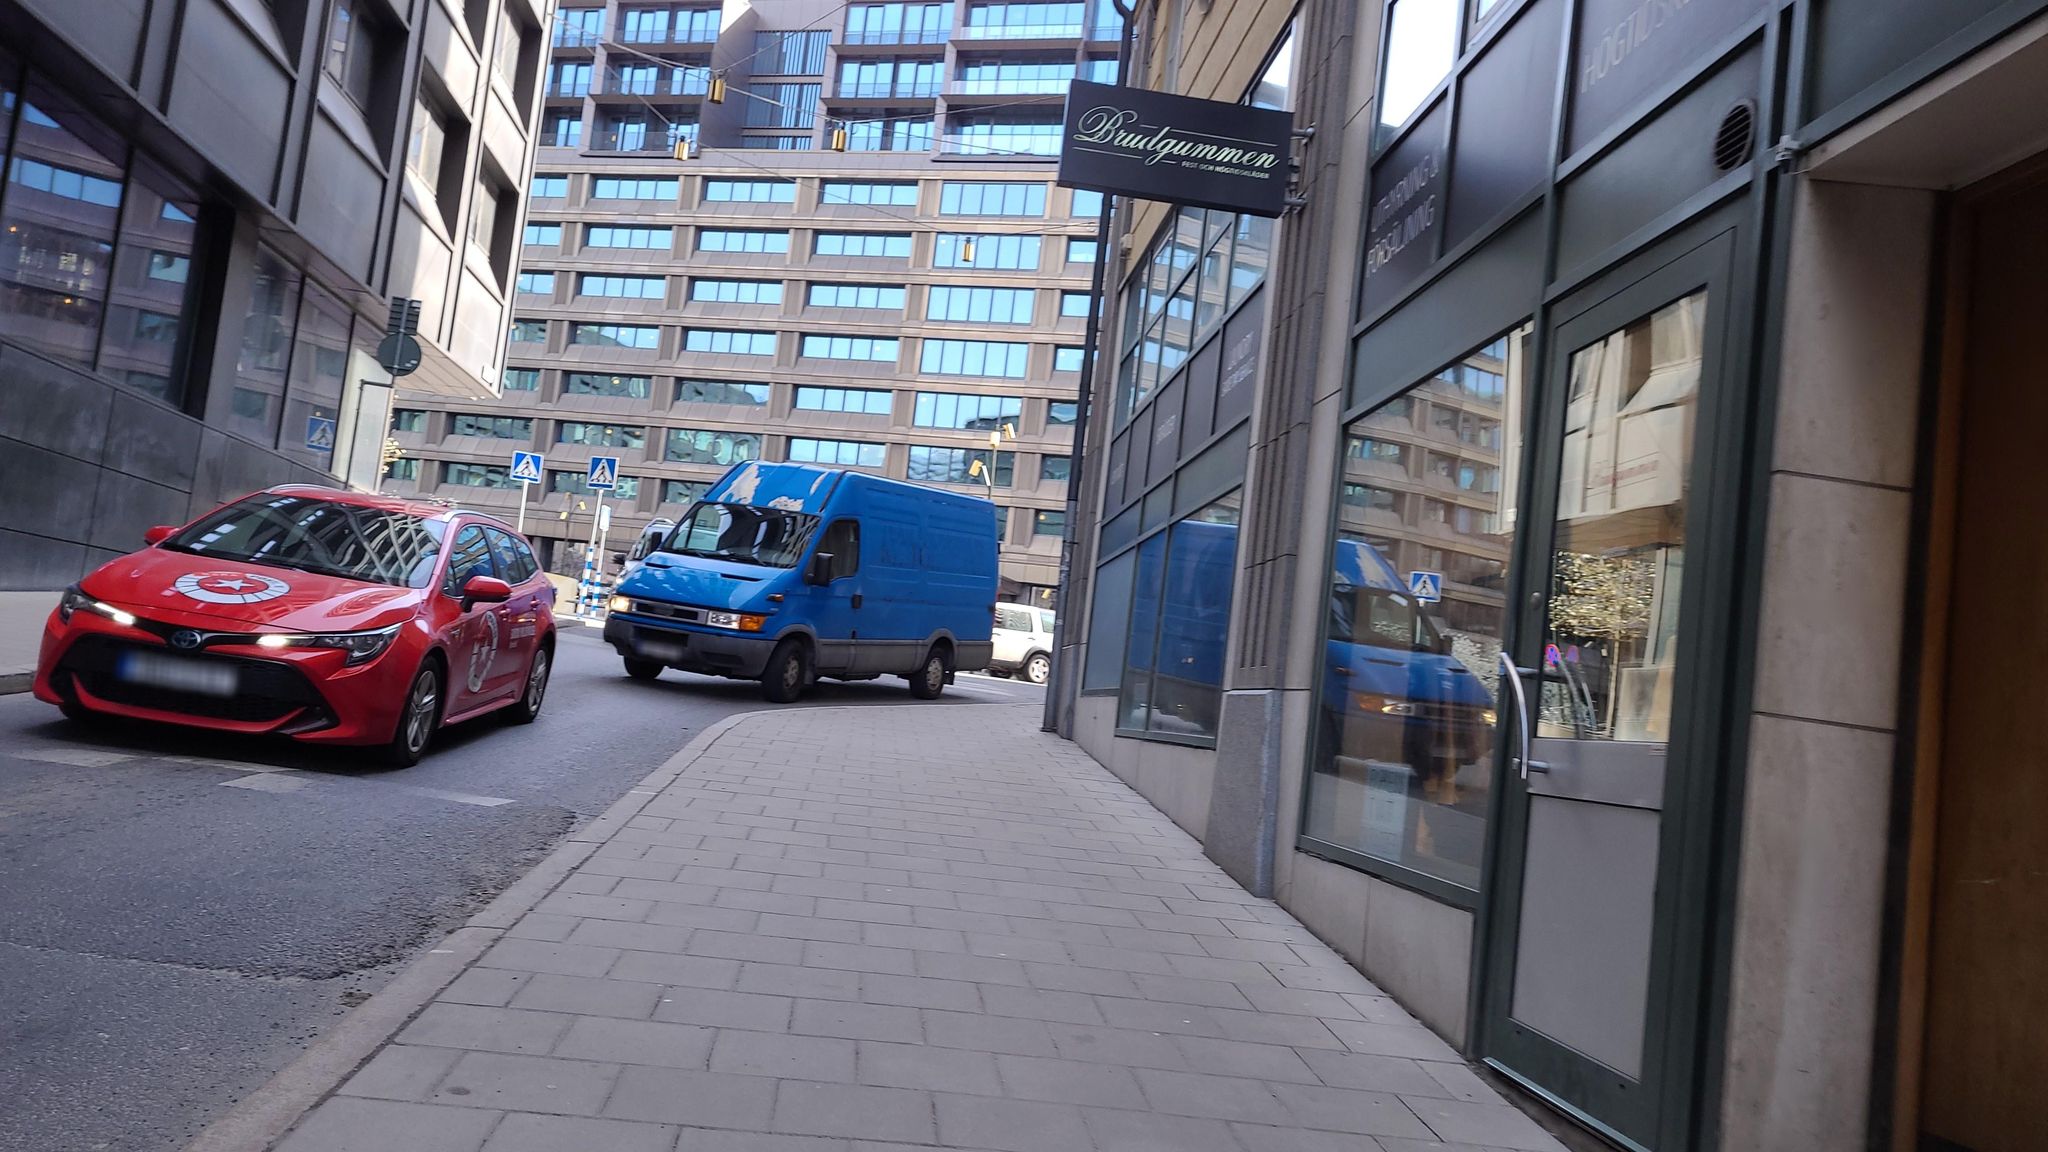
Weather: clear
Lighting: day
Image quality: good
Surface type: walking surface
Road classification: unclassified, pedestrian
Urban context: urban centre
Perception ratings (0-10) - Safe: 5.98, Lively: 4.74, Beautiful: 2.73, Boring: 3.16, Depressing: 5.18, Wealthy: 2.24